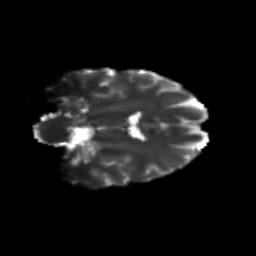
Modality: T2w
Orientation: coronal
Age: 23
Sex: female
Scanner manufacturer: siemens
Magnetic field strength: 3 T
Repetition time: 3.5 s
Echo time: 0.113 s